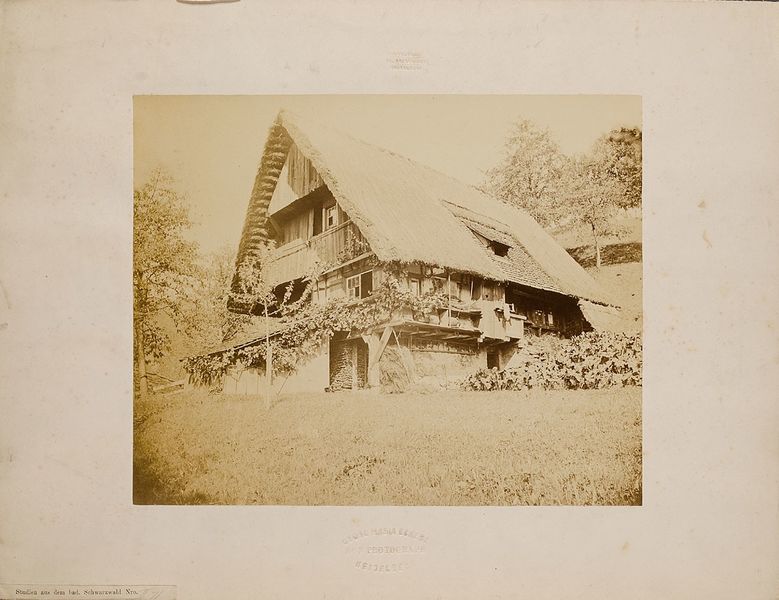
Künstler: Georg Maria Eckert
Standort: Hamburg
Institution: Museum für Kunst und Gewerbe Hamburg
Schlagwörter: architektur, old, foto, fotografie, photographie, photo, house, roof, trees, grass, architekturfotografie, cabin, home, book, albumin, lichtbild, page, faded, historische, architekturphotographie, yellowed, foilage, lodge, bildwerke, angewandte und bildende kunst, hessische systematik, schwarzweißpositivverfahren, silbersalzverfahren, schwarzweißfotografie, gebäude, örtlichkeit, straße, stätte, albuminpapier, structure, vignette